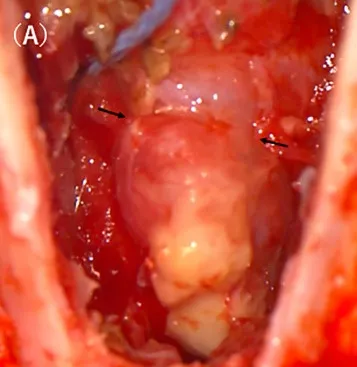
Intraoperative photographs of the intranasal meningoencephalocele. After approaching the lesion by transfrontal craniotomy, a discolored mass connected to the brain was easily identified (A).
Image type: medical_photograph (other_medical_photograph)